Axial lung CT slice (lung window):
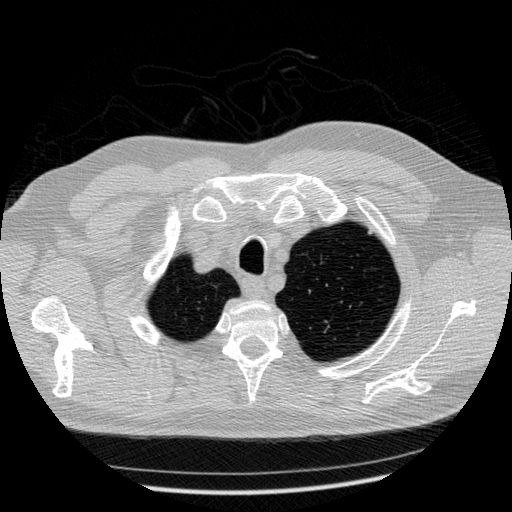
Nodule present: no